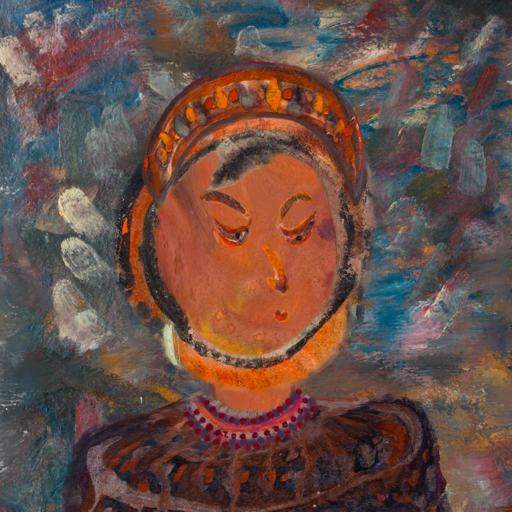
Background: Boggyland, Head And Neck Side: Mother_And_Son_Son, Face Side: Hypocrite, Bust: Hypocrite, Hair Side: Childish, Head Accessory: Hypocrite, Second Necklace: Blank, Necklace: Roy_Bahadur, Baby: Blank